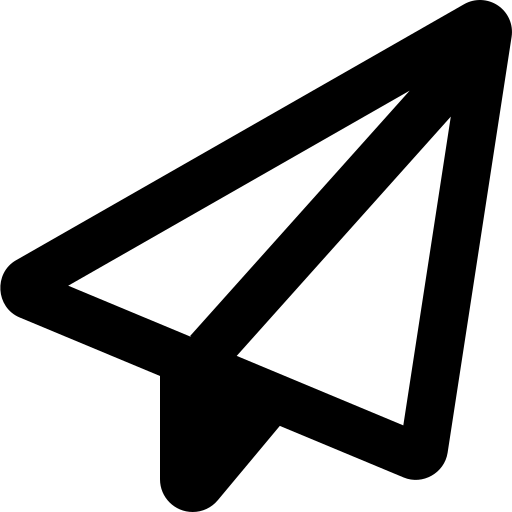
Tags: icon, FontAwesome, fa-icon, outline, paper, plane